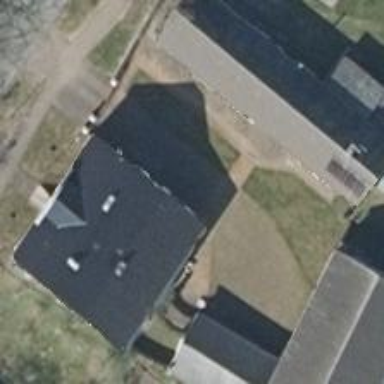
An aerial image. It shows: Building with gabled roof oriented along its structure. The roof is of dark grey color.